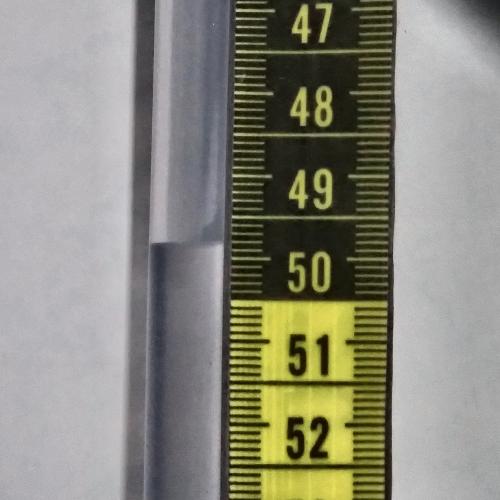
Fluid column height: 49.8 cm